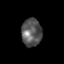
Tissue: skin
Cell type: Epithelial cells
Senescence score: 0.2134
Nuclear area (px): 548
Mean DAPI intensity: 89.597